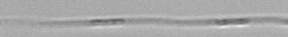
Label: Pseudo-nitzschia